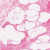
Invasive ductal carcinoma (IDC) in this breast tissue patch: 0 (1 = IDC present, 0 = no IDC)